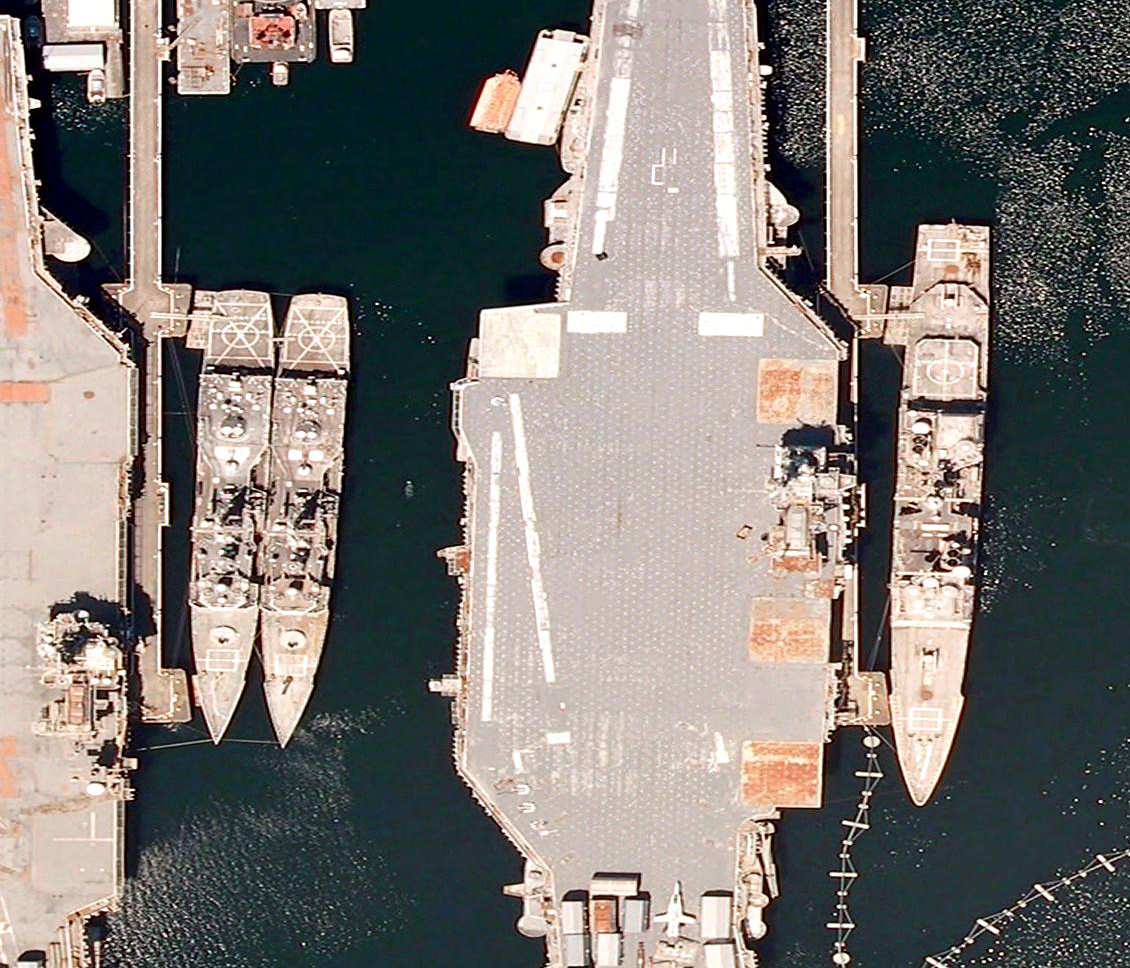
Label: aircraft_carrier